Question: I have a project where I need to count the number of values depending on two factors. For every cell in N, which = EE Only, the corresponding cell in column O = 1. The issue is, for cells where the values are EE+FAM or EE+SP, they need to count the number of instances where those values occur between the corresponding values of "M" in column L, as shown in the picture. The picture shows what the output should be.

The code I have thus far can put a 1 if the value in column N is "EE Only", and 2 if the value is something else. I am not sure how to build in a second set of conditions that checks for the values in column L . I am pretty new to VBA, so any help is appreciated. Here is the code.
'''
Sub CountDependents()
Dim DepCount As Long
Dim LastRowConsole As Long
Dim m As Integer
Dim l As Integer
Dim j As Integer
Dim k As Integer
Dim ws As Worksheet
Set ws = Sheets("Audit page")
m = 1
For l = 4 To 15
If Cells(l, "N") <> "EE Only" Then
m = m + 1
End If
Cells(l, "O").Value = m
m = 1
Next l
k = 1
For j = 4 To 15
If Cells(j, "L") = "M" Then
k = k + 1
End If
Cells(j, "O").Value = Cells(j + Cells(j, "O") / 2, "O").Value
j = 1
Next j
End Sub
'''
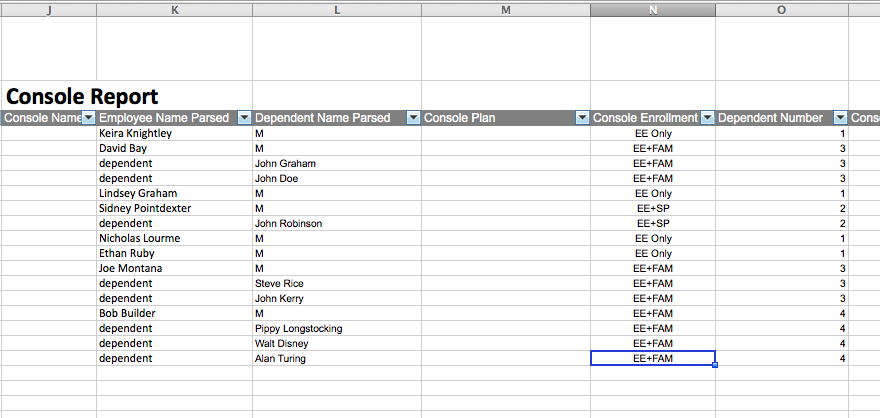
Answer: If you want to process the names column, here is some simple code which will take care of it. The idea is that you "build" a 'Range' using 'Union' and then count those cells when you hit a "switch". You can then output that count wherever you want.
In my dummy example below, I am using 'd' instead of 'dependent'. I am also outputting right next to the names column. You can modify these to suit your application.
'''
Sub CountPeople()
Dim rng_cell As Range
Dim rng_top As Range
Set rng_top = Range("K3")
Dim bool_first As Boolean
bool_first = True
For Each rng_cell In Range(rng_top, rng_top.End(xlDown))
If rng_cell <> "d" And Not bool_first Then
'starting new person, output result from last to top of last person
rng_top.Offset(, 1) = rng_top.Cells.Count
'new top cell is current cell
Set rng_top = rng_cell
Else
'keep growing range if we see a dependent
Set rng_top = Union(rng_top, rng_cell)
End If
bool_first = False
Next
'handle the last person
rng_top.Offset(, 1) = rng_top.Cells.Count
End Sub
'''
, note that the output went into the yellow cells.

- - - 'd'- 'd'- 'd'